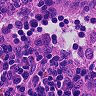
Metastatic tissue present: no